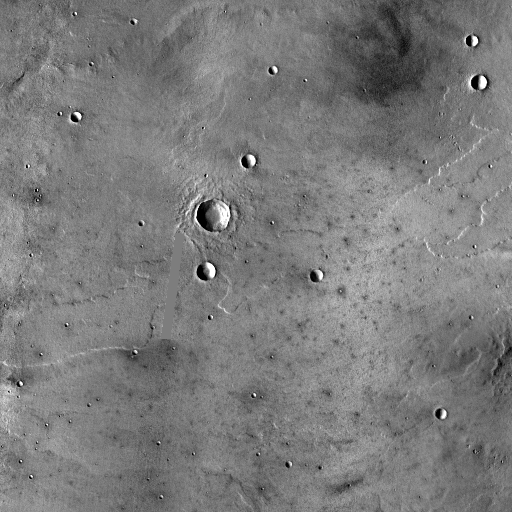
Crater classes present: Background, Other